Question: I have this code:
'''
<?php
$images = 'image';
$sql = "SELECT image FROM items WHERE itemsID = '4';";
$result = mysqli_query($connection, $sql) or die(mysqli_error($connection));
?>
<div id="table1" style="position:absolute; overflow:hidden; left:199px; top:139px; width:"241px"; height:"163px"; z-index:43">
<div class="wpmd">
<?php
while($rows = mysqli_fetch_assoc($result)) {
?>
<div><TABLE bgcolor="#FFFFFF" border=1 bordercolorlight="#C0C0C0" bordercolordark="#808080">
<TR valign=top>
<TD width=231 height=155><img src="images/<?php $rows[$images];?><BR>
</TD>
</TR>
</TABLE>
</DIV>
<?php
}
?>
</DIV>
</DIV>
'''
this should be work but not
I'm putting an image get from the database then put it into table cell but I keep getting this error

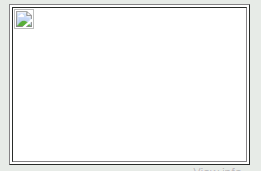
Answer: If you need to display the image from the mysql which is storing the image name that you have uploaded you have to follow the steps in order to display it.
1. Ensure under which folder you have saved the uploaded image.
2. Make sure that you store only the name of the image into the database so that we can retrieve it very easy by looping it over the query.
> As per the question you have to retrieve the images from the database so that you need to follow the code which i have given below.
Your code which displays the '<?php $rows[$images];?>' is wrong pertaining to that you need to display the 'name of the DB field over' to there and echo the value and then alone you will be getting the image over there.
Replace:
'''
<TD width=231 height=155><img src="images/<?php $rows[$images];?><BR>
'''
With:
'''
<TD width=231 height=155><img src="images/<?php echo $rows['images'];?><BR>
'''
> provided the '$row['images']' where 'images' is the field containing the name of the image stored in the DB. or else you can change the name as per the Table field what you have. Rather than that your code look good.
Hence you entire code looks like,
'''
<?php
$images = 'image';
$sql = "SELECT image FROM items WHERE itemsID = '4';";
$result = mysqli_query($connection, $sql) or die(mysqli_error($connection));
?>
<div id="table1" style="position:absolute; overflow:hidden; left:199px; top:139px; width:"241px"; height:"163px"; z-index:43">
<div class="wpmd">
<?php
while($rows = $result->fetch_assoc()) {
?>
<div>
<TABLE bgcolor="#FFFFFF" border=1 bordercolorlight="#C0C0C0" bordercolordark="#808080">
<TR valign=top>
<TD width=231 height=155><img src="images/<?php echo $rows['images'];?><BR>
</TD>
</TR>
</TABLE>
</DIV>
<?php
}
?>
</DIV>
</DIV>
'''
You have stored the '$images='image''.
Ensure that the table has the field 'image' where it stores the image name.
If it does so you can simply change the code like this .
> You are missing echo in the code so that it displays the name of the image stored in the DB and it prints that image stored under int images folder with the hep of the image name you given as input to the tag.
Replace:
'''
<TD width=231 height=155><img src="images/<?php $rows[$images];?><BR>
'''
with:
'''
<TD width=231 height=155><img src="images/<?php echo $rows[$images];?><BR>
'''
But method 2 is not advisable since if you loop through the DB for getting the value you have to follow that 'Method-1' alone.